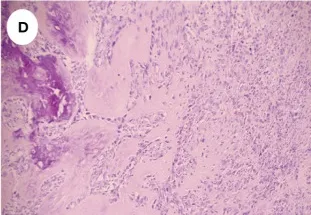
(D) Tumor cells are spindle-shaped with ossification formation.
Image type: pathology (h&e)